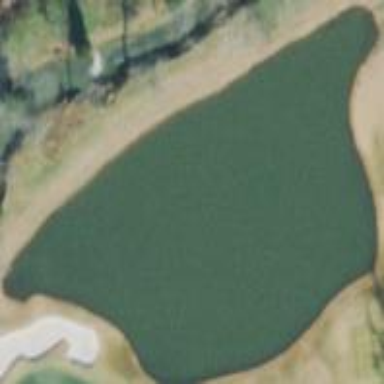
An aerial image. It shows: Water hazard in golf course. The hazard is natural water feature.